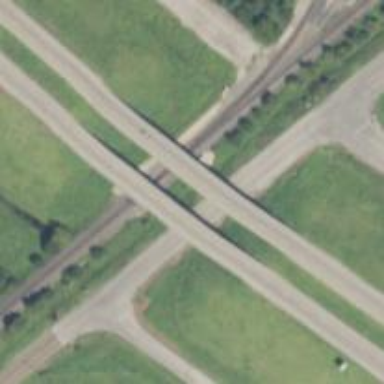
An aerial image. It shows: Bridge crossing over expressway trunk road.